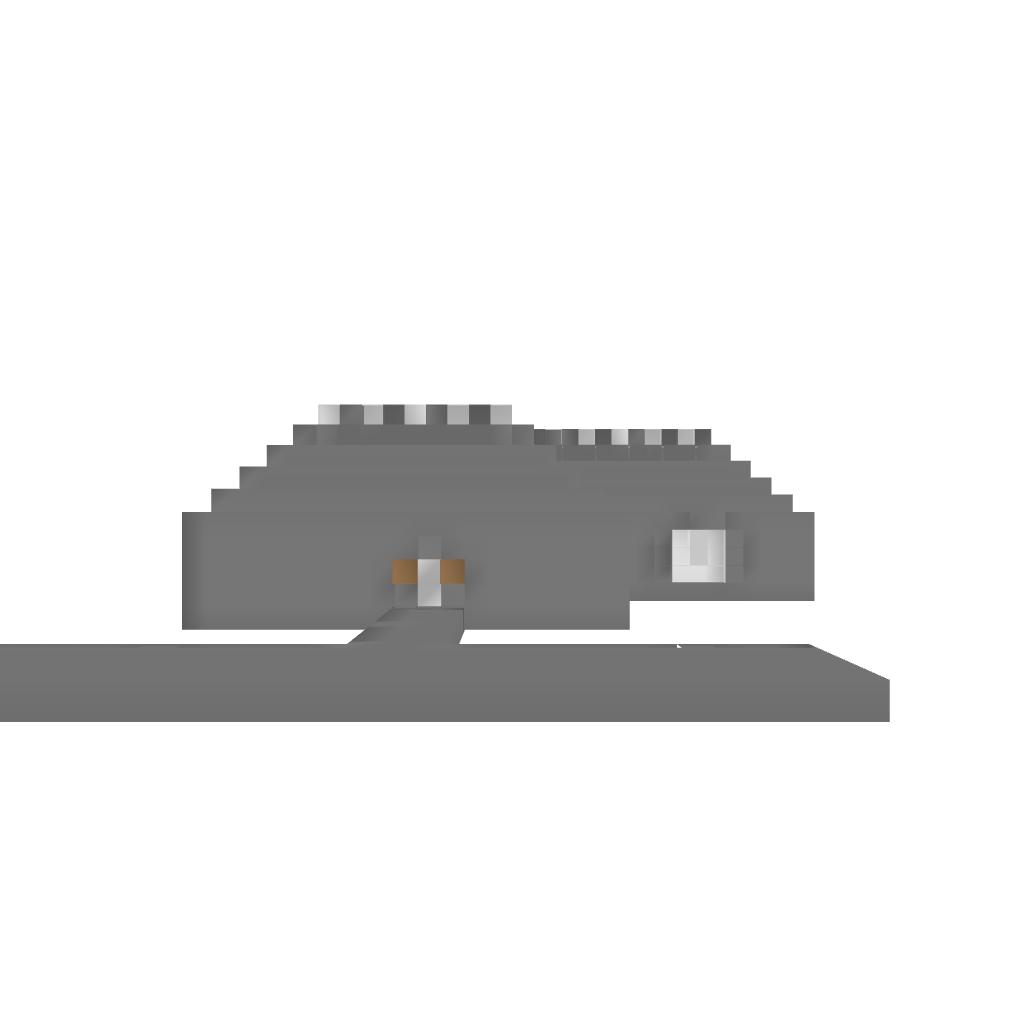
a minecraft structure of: Brick mansion bad low quality